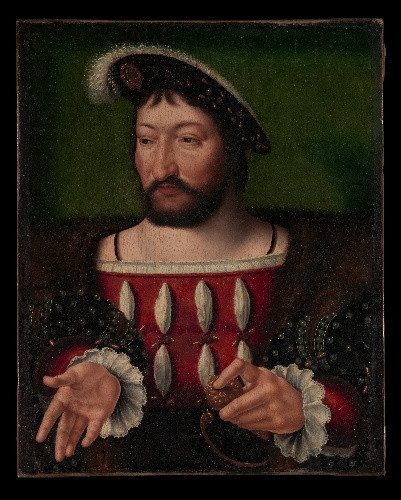
Title: Francis I (1494–1547), King of France
Artist: Joos van Cleve
Artist bio: Netherlandish, Cleve ca. 1485–1540/41 Antwerp
Object type: Painting
Classification: Paintings
Medium: Oil on canvas, transferred from wood
Dimensions: 16 x 12 7/8 in. (40.6 x 32.7 cm)
Department: European Paintings
Credit line: The Friedsam Collection, Bequest of Michael Friedsam, 1931
Accession year: 1932
Repository: Metropolitan Museum of Art, New York, NY
Tags: Kings|Men|Portraits